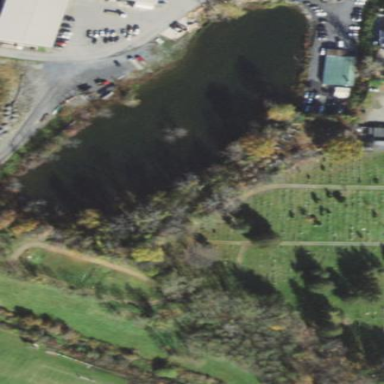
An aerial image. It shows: Cemetery.